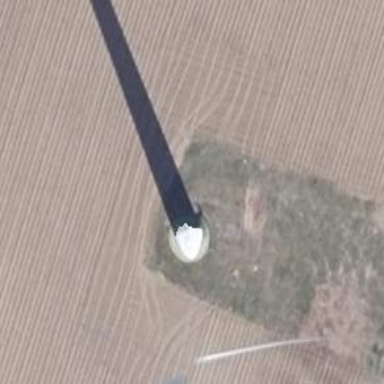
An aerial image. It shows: Wind generator powered by wind. The generator type is horizontal axis and it uses wind turbines.